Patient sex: M
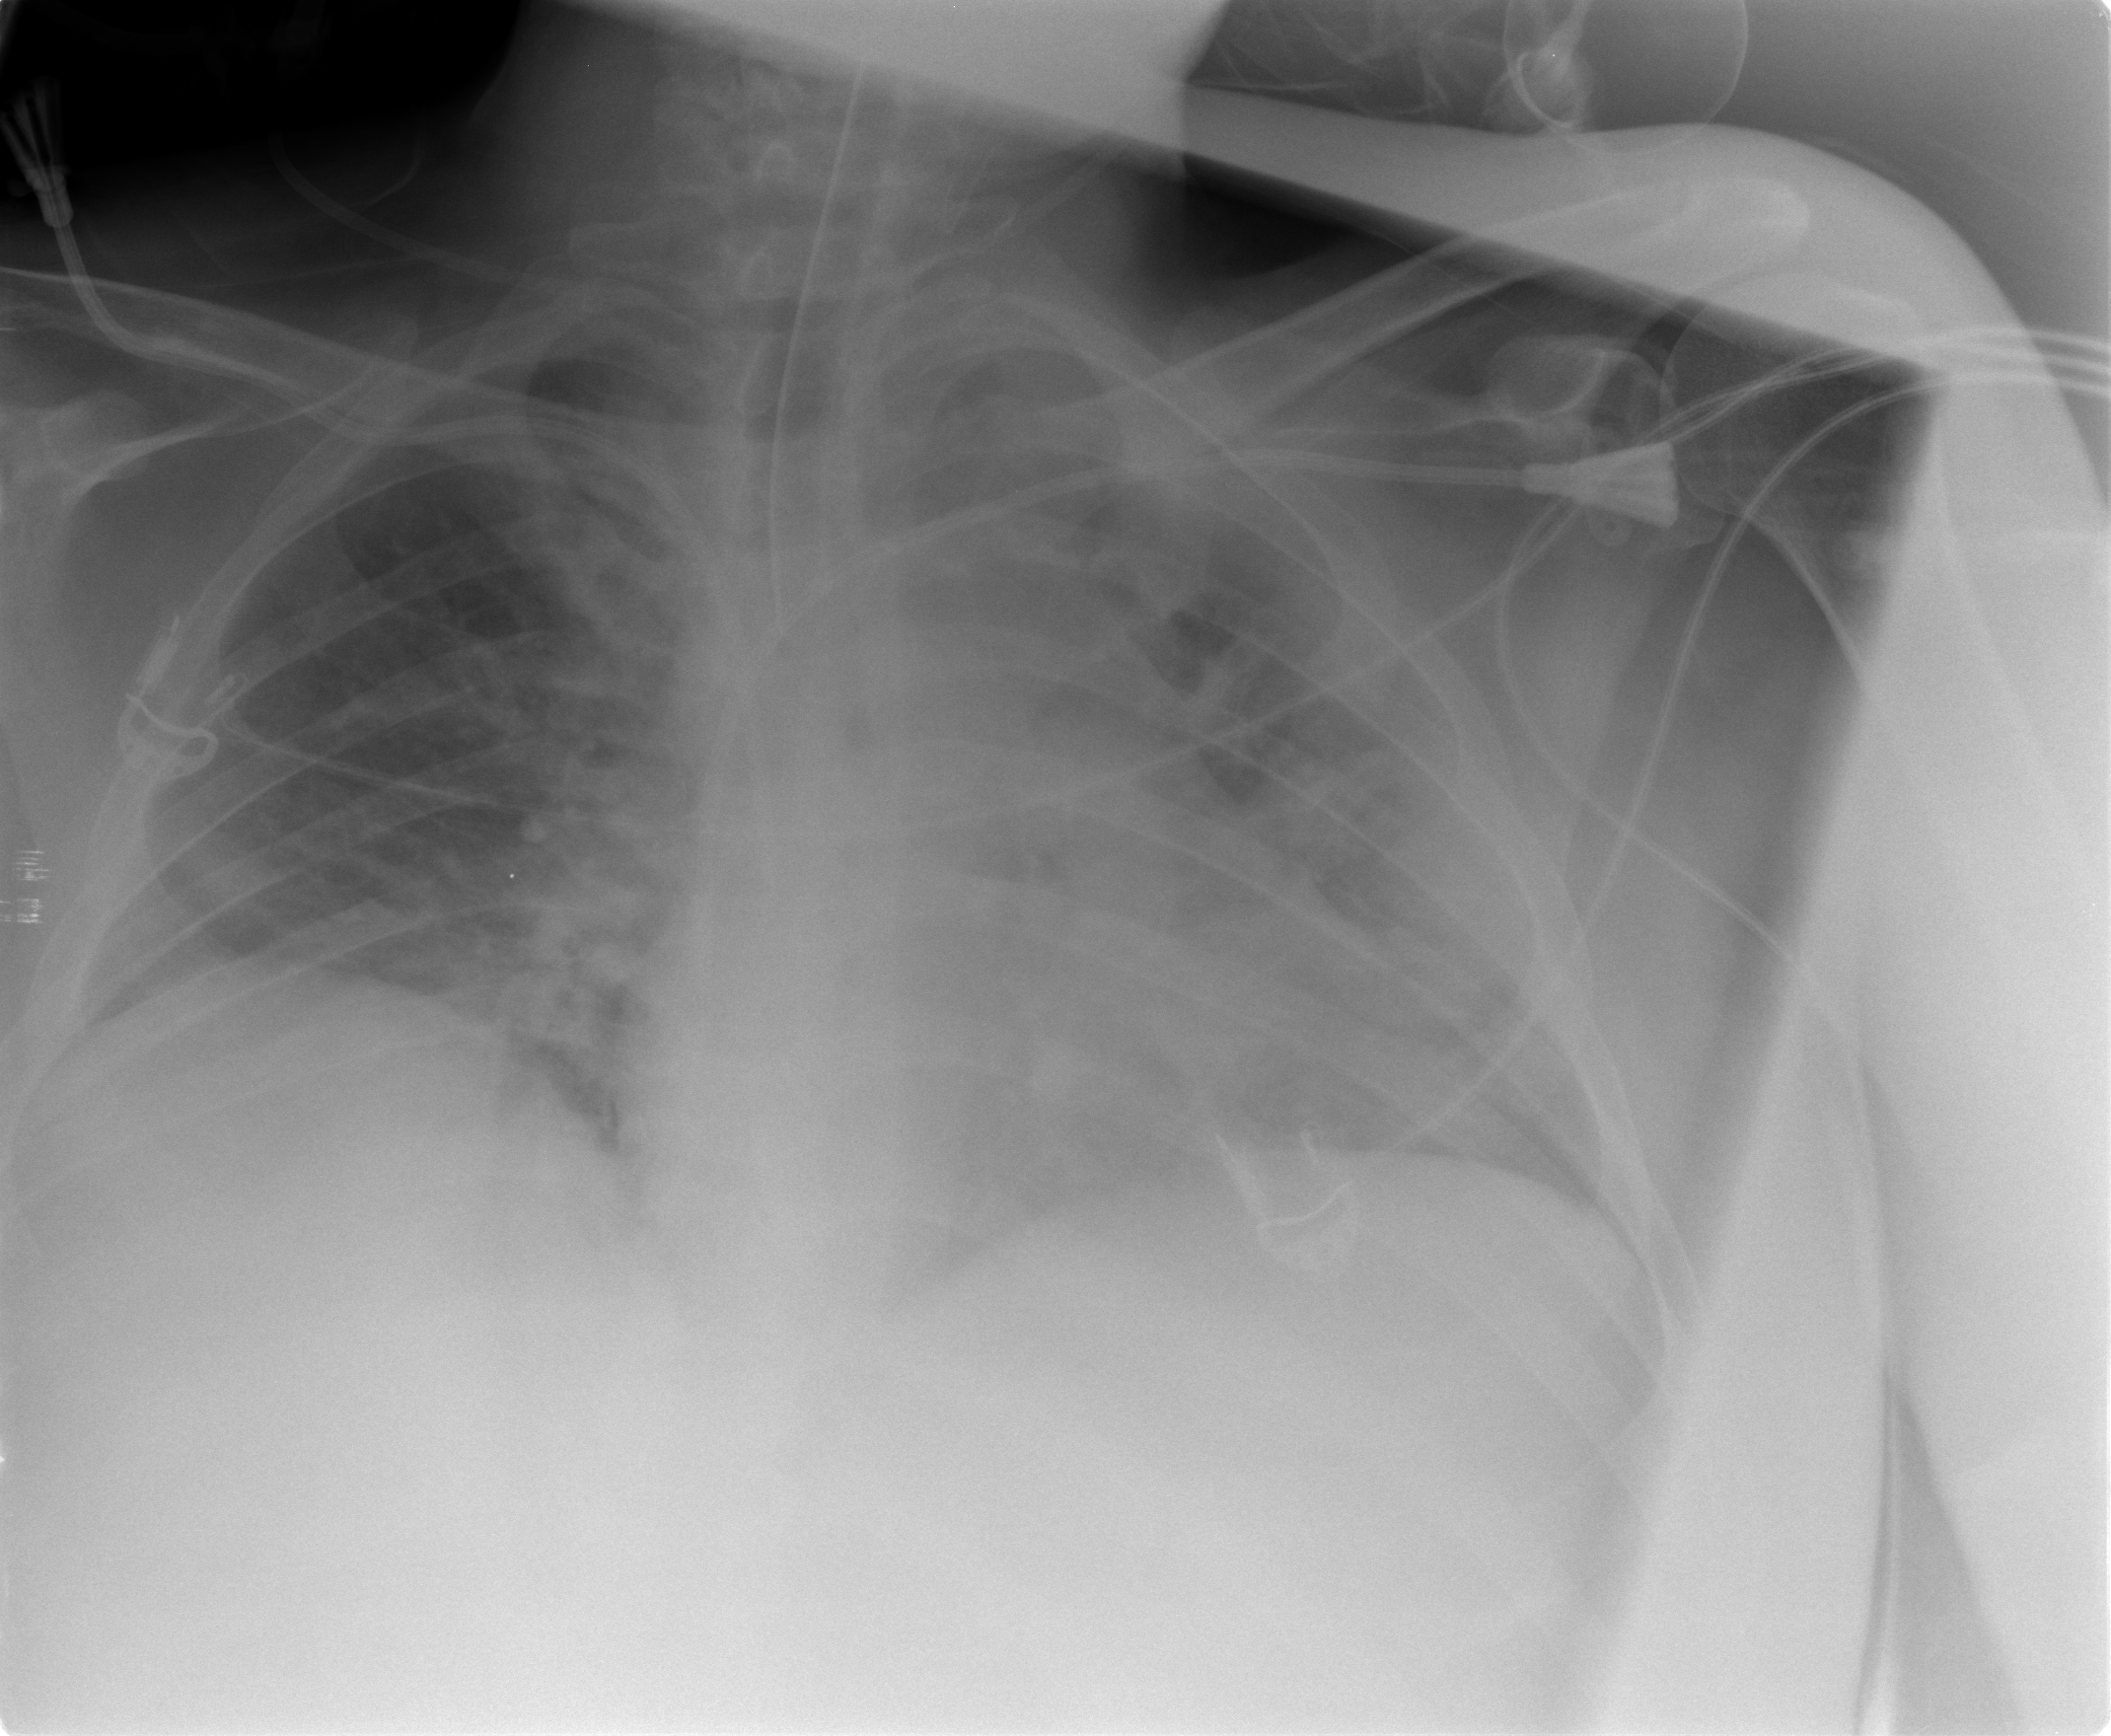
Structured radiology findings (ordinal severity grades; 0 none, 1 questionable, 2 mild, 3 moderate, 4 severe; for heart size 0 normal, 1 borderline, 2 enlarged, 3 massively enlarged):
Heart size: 2
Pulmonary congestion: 3
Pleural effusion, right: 0
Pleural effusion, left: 2
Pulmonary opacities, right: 0
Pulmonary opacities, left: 2
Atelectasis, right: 0
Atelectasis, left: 2